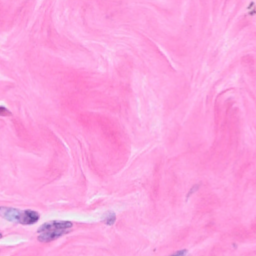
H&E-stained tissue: Breast